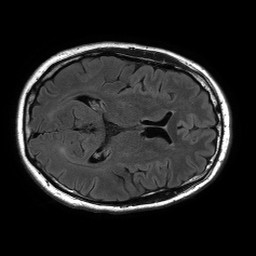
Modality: FLAIR
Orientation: axial
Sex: male
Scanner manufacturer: philips
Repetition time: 11 s
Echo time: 0.125 s